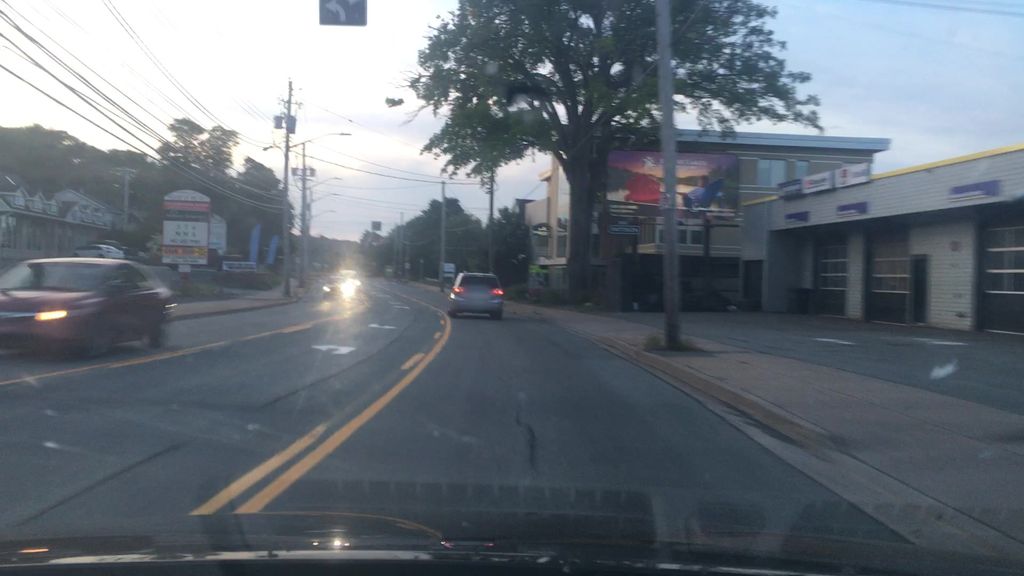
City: halifax